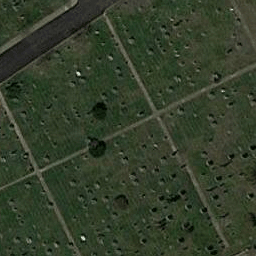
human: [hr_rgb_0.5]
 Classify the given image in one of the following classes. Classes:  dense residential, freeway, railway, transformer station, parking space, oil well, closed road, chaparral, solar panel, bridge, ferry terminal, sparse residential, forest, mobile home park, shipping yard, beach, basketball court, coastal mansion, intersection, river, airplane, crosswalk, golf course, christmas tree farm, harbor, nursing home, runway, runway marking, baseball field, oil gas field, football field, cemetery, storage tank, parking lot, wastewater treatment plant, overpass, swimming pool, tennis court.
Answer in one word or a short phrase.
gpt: cemetery